Field crop: maize
Growth stage: 2
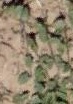
Species: convolvulus